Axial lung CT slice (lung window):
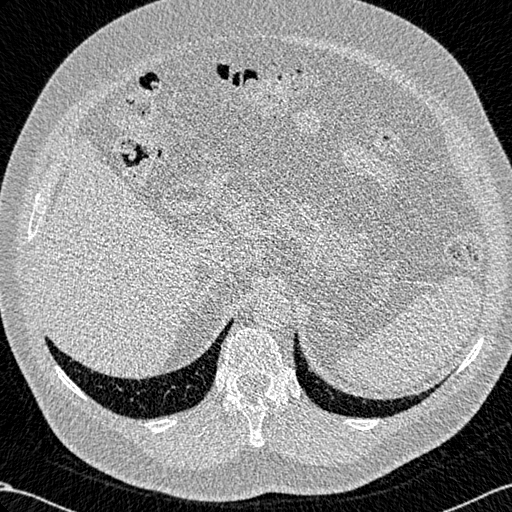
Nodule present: no